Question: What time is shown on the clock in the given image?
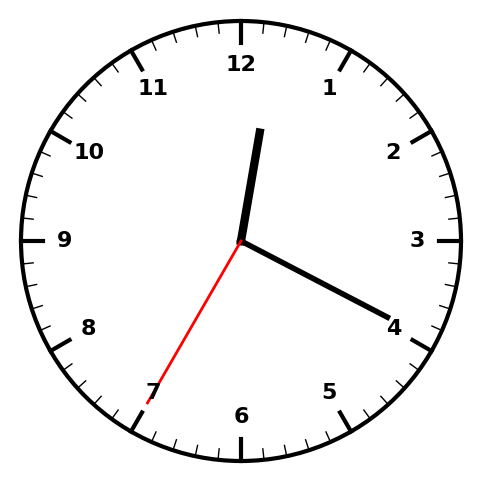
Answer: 12:19:35